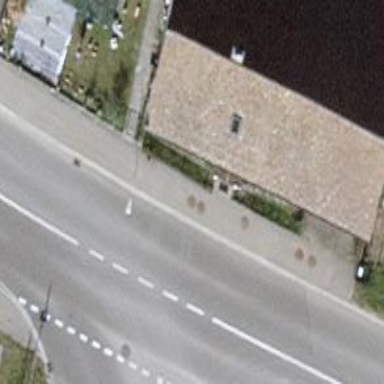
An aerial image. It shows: Asphalt sidewalk.